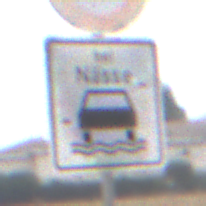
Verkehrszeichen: BeiNaesse
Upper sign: Geschwindigkeit80
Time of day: Midday
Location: Outdoor (Suburban)
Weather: Overcast
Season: NotSpecified
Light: Natural